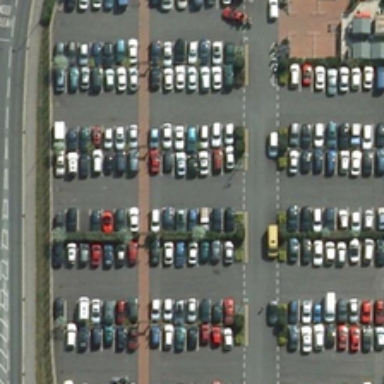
There is a parking lot near the road with compactly parked automobiles .